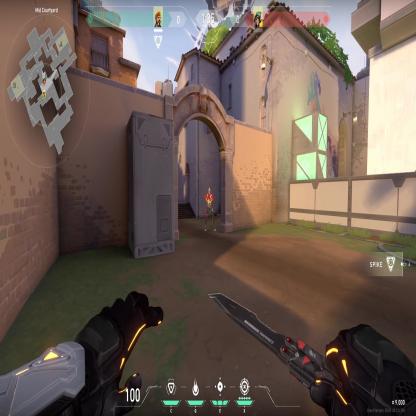
Label: enemy